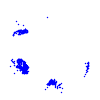
Particle: electron